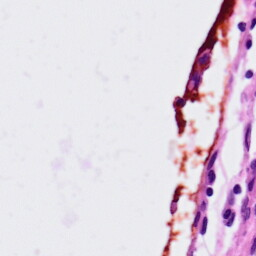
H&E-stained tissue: Lung